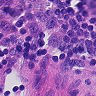
Metastatic tissue present: no